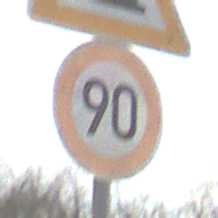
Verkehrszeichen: Geschwindigkeit90
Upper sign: UnebeneFahrbahn
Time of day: MorningAfternoon
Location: Outdoor (Nature)
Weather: PartlyCloudy
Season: Autumn
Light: Natural